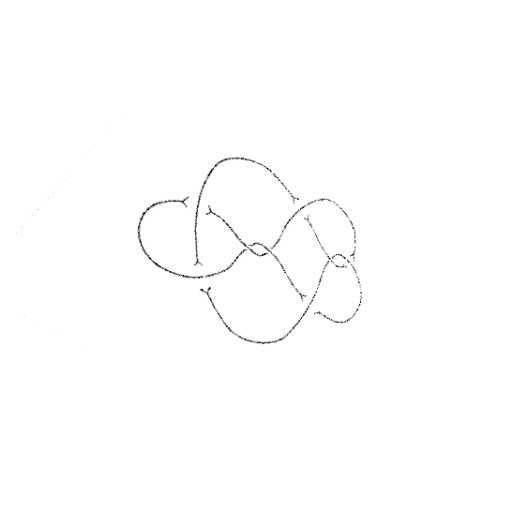
Crossing number: 8